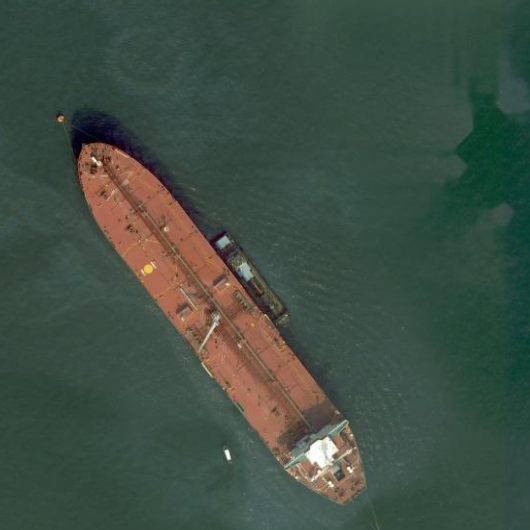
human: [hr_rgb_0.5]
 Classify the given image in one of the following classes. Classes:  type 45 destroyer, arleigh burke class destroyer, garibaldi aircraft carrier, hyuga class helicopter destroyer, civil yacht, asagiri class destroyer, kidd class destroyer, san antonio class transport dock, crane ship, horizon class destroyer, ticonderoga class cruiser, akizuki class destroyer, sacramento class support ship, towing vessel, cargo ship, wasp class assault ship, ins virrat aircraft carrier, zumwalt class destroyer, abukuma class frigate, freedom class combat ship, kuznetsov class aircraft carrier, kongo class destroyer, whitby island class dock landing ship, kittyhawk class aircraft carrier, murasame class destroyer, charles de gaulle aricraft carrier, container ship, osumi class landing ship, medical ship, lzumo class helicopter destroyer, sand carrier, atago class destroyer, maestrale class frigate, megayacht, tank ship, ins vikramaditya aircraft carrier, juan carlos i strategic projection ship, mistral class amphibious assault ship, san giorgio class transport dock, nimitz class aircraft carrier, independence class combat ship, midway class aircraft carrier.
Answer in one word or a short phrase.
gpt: Tank ship